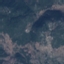
Label: HerbaceousVegetation